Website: crate-barrel
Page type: customer-info-address
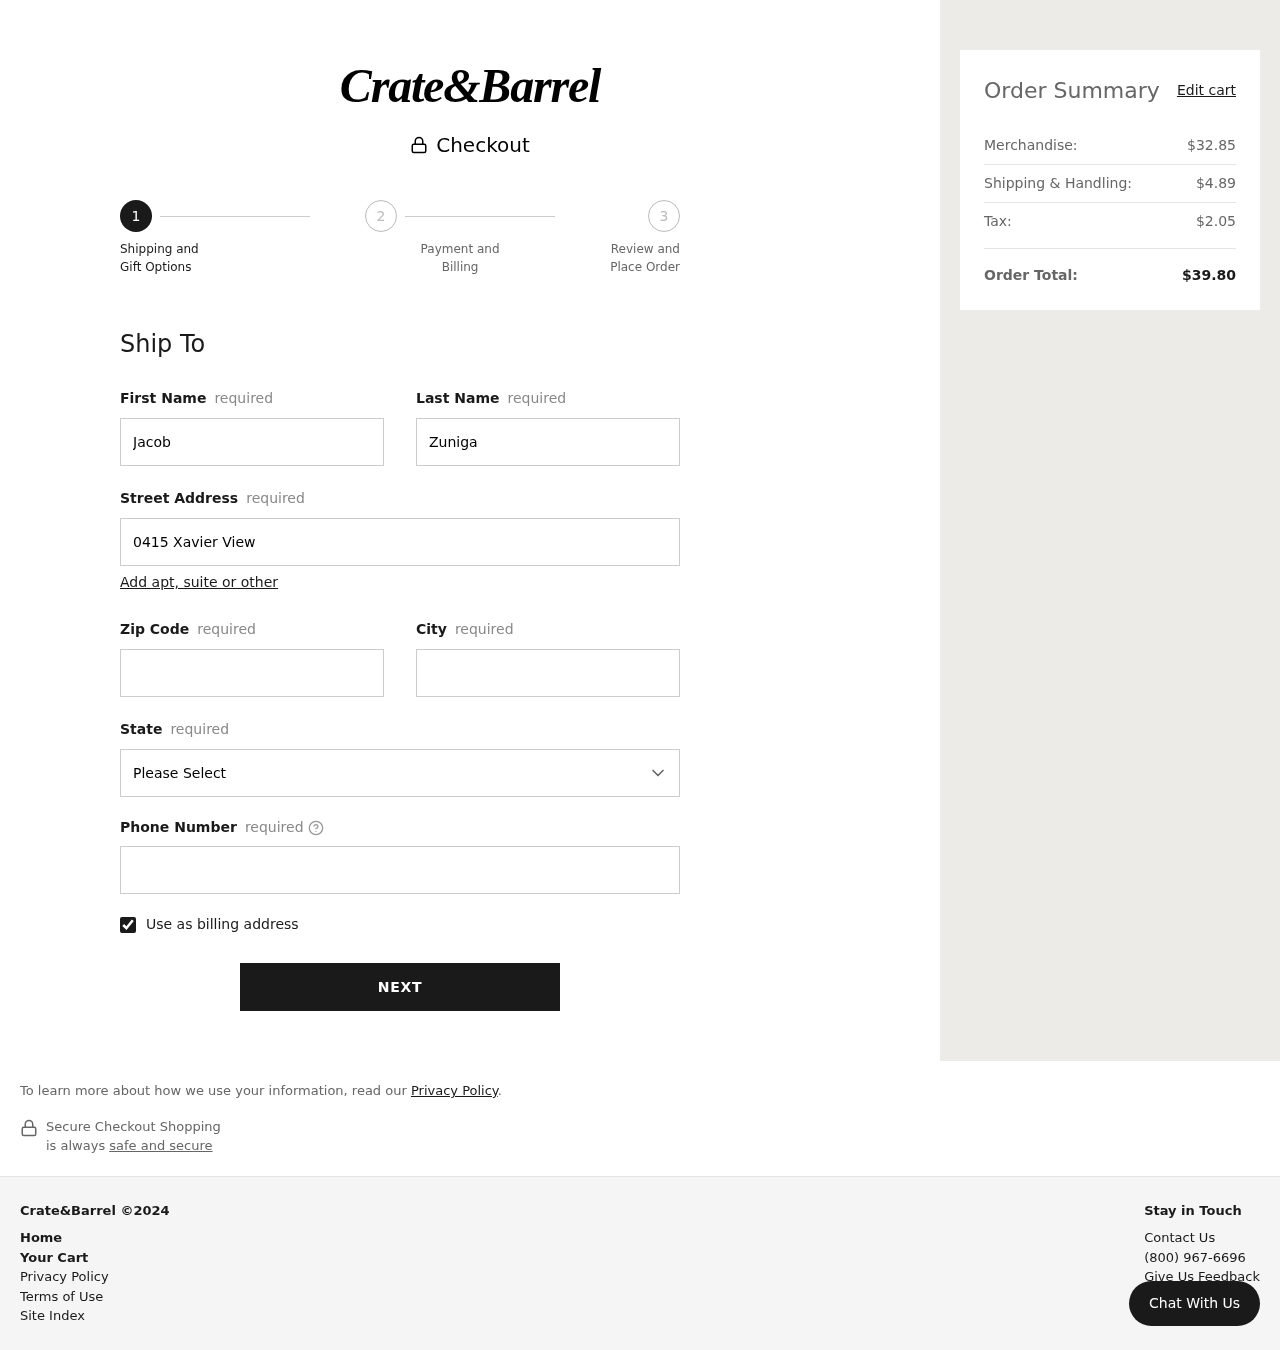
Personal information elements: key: PII_CITY
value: New Juliafurt
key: PII_FIRSTNAME
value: Jacob
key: PII_LASTNAME
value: Zuniga
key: PII_PHONE
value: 8768451878
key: PII_POSTCODE
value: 07048
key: PII_STATE
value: Wisconsin
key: PII_STREET
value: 0415 Xavier View Suite 666
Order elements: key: ORDER_SUBTOTAL
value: $32.85
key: ORDER_SHIPPING_COST
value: $4.89
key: ORDER_TAX
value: $2.05
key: ORDER_TOTAL
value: $39.80